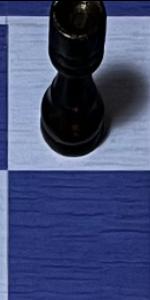
Label: Empty